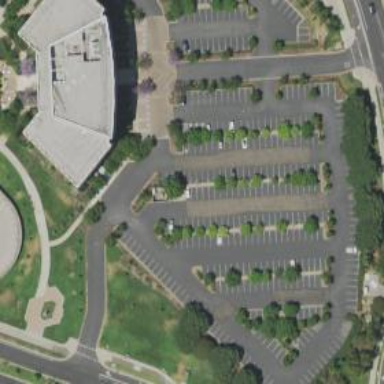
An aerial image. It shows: Parking space is available.